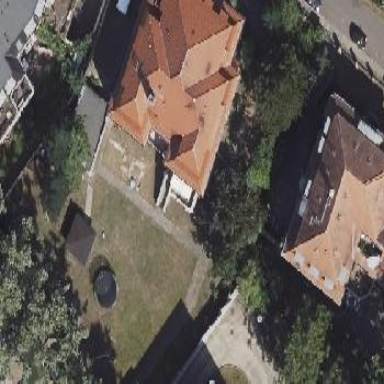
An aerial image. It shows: Detached building with mansard roof shape.